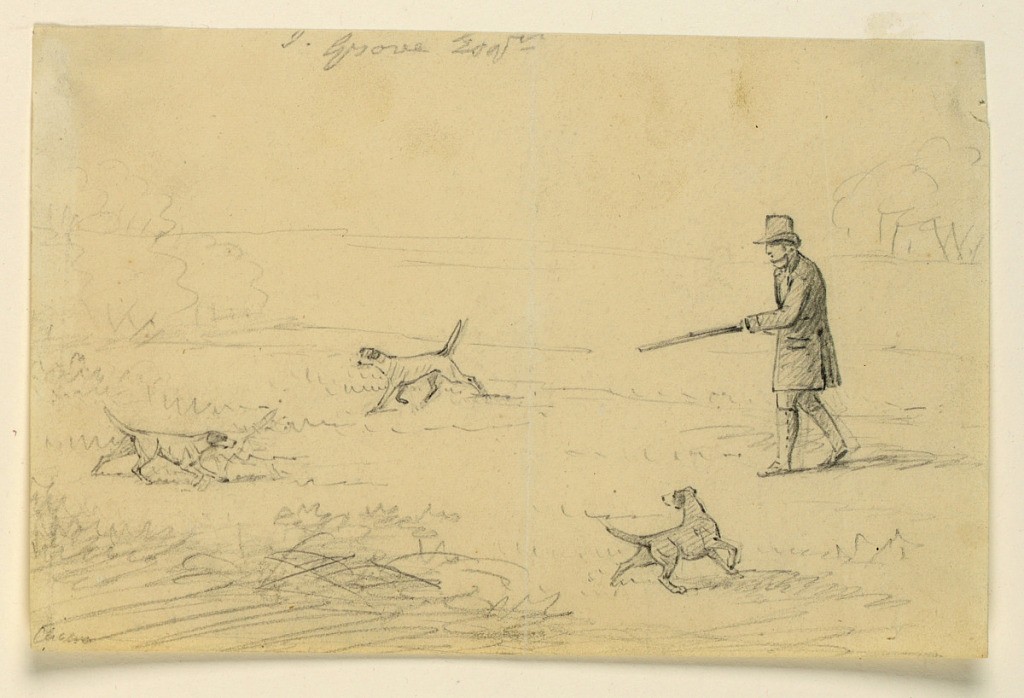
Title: Study of a Gentleman with Three Dogs, Hunting
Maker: Henry Bernard Chalon, English, 1770 - 1849
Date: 1820–1840
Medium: Graphite on paper
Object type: Drawing
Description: A gentleman is shown at right in profile, walking toward left and carrying a gun. Two dogs are in front of him, two of them turned to him. Written at the upper edge: "F [?] Epson Esqur."